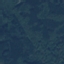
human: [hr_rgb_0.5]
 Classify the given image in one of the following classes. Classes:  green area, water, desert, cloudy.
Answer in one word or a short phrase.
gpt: green area